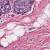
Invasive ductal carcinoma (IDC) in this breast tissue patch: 0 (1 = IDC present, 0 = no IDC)